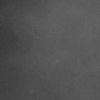
Atmospheric dust classification: dusty